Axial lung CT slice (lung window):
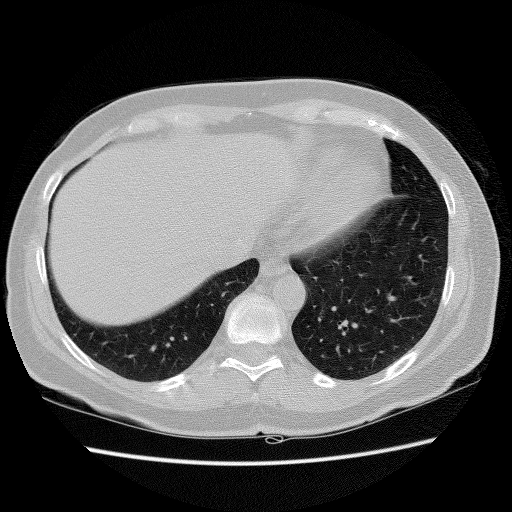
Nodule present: no